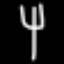
Label: fork